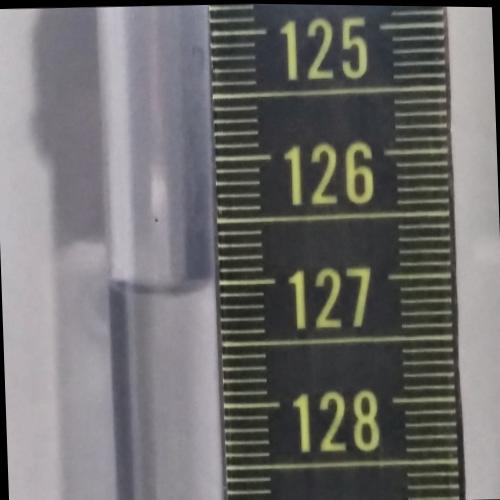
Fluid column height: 127.0 cm